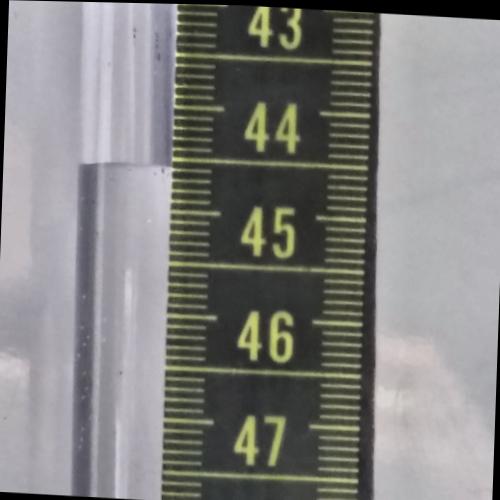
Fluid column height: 44.6 cm